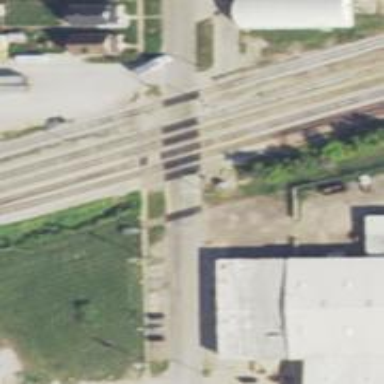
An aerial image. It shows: Crossing for the railway.